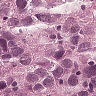
Metastatic tissue present: yes